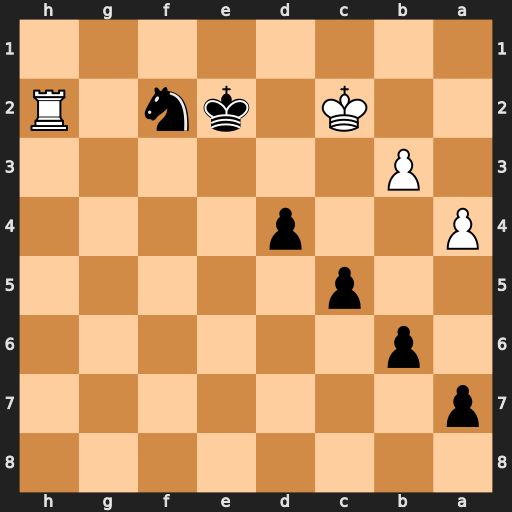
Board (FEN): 8/p7/1p6/2p5/P2p4/1P6/2K1kn1R/8
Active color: b
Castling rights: -
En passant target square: -
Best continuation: a6 Kc1 d3 Rxf2+ Kxf2